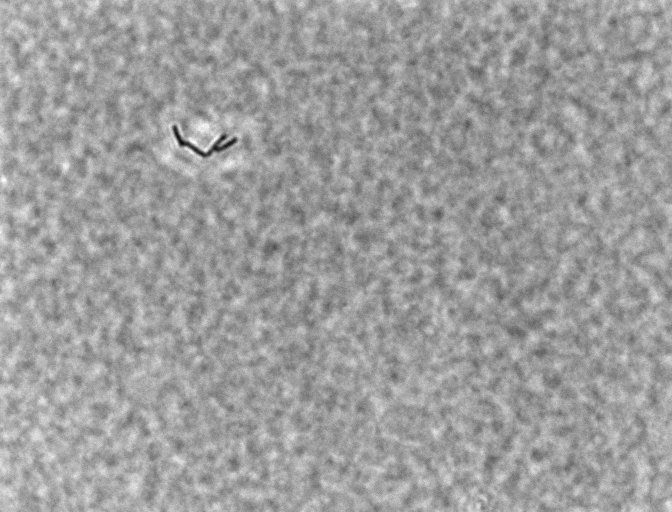
Bacillus coagulans